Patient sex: F
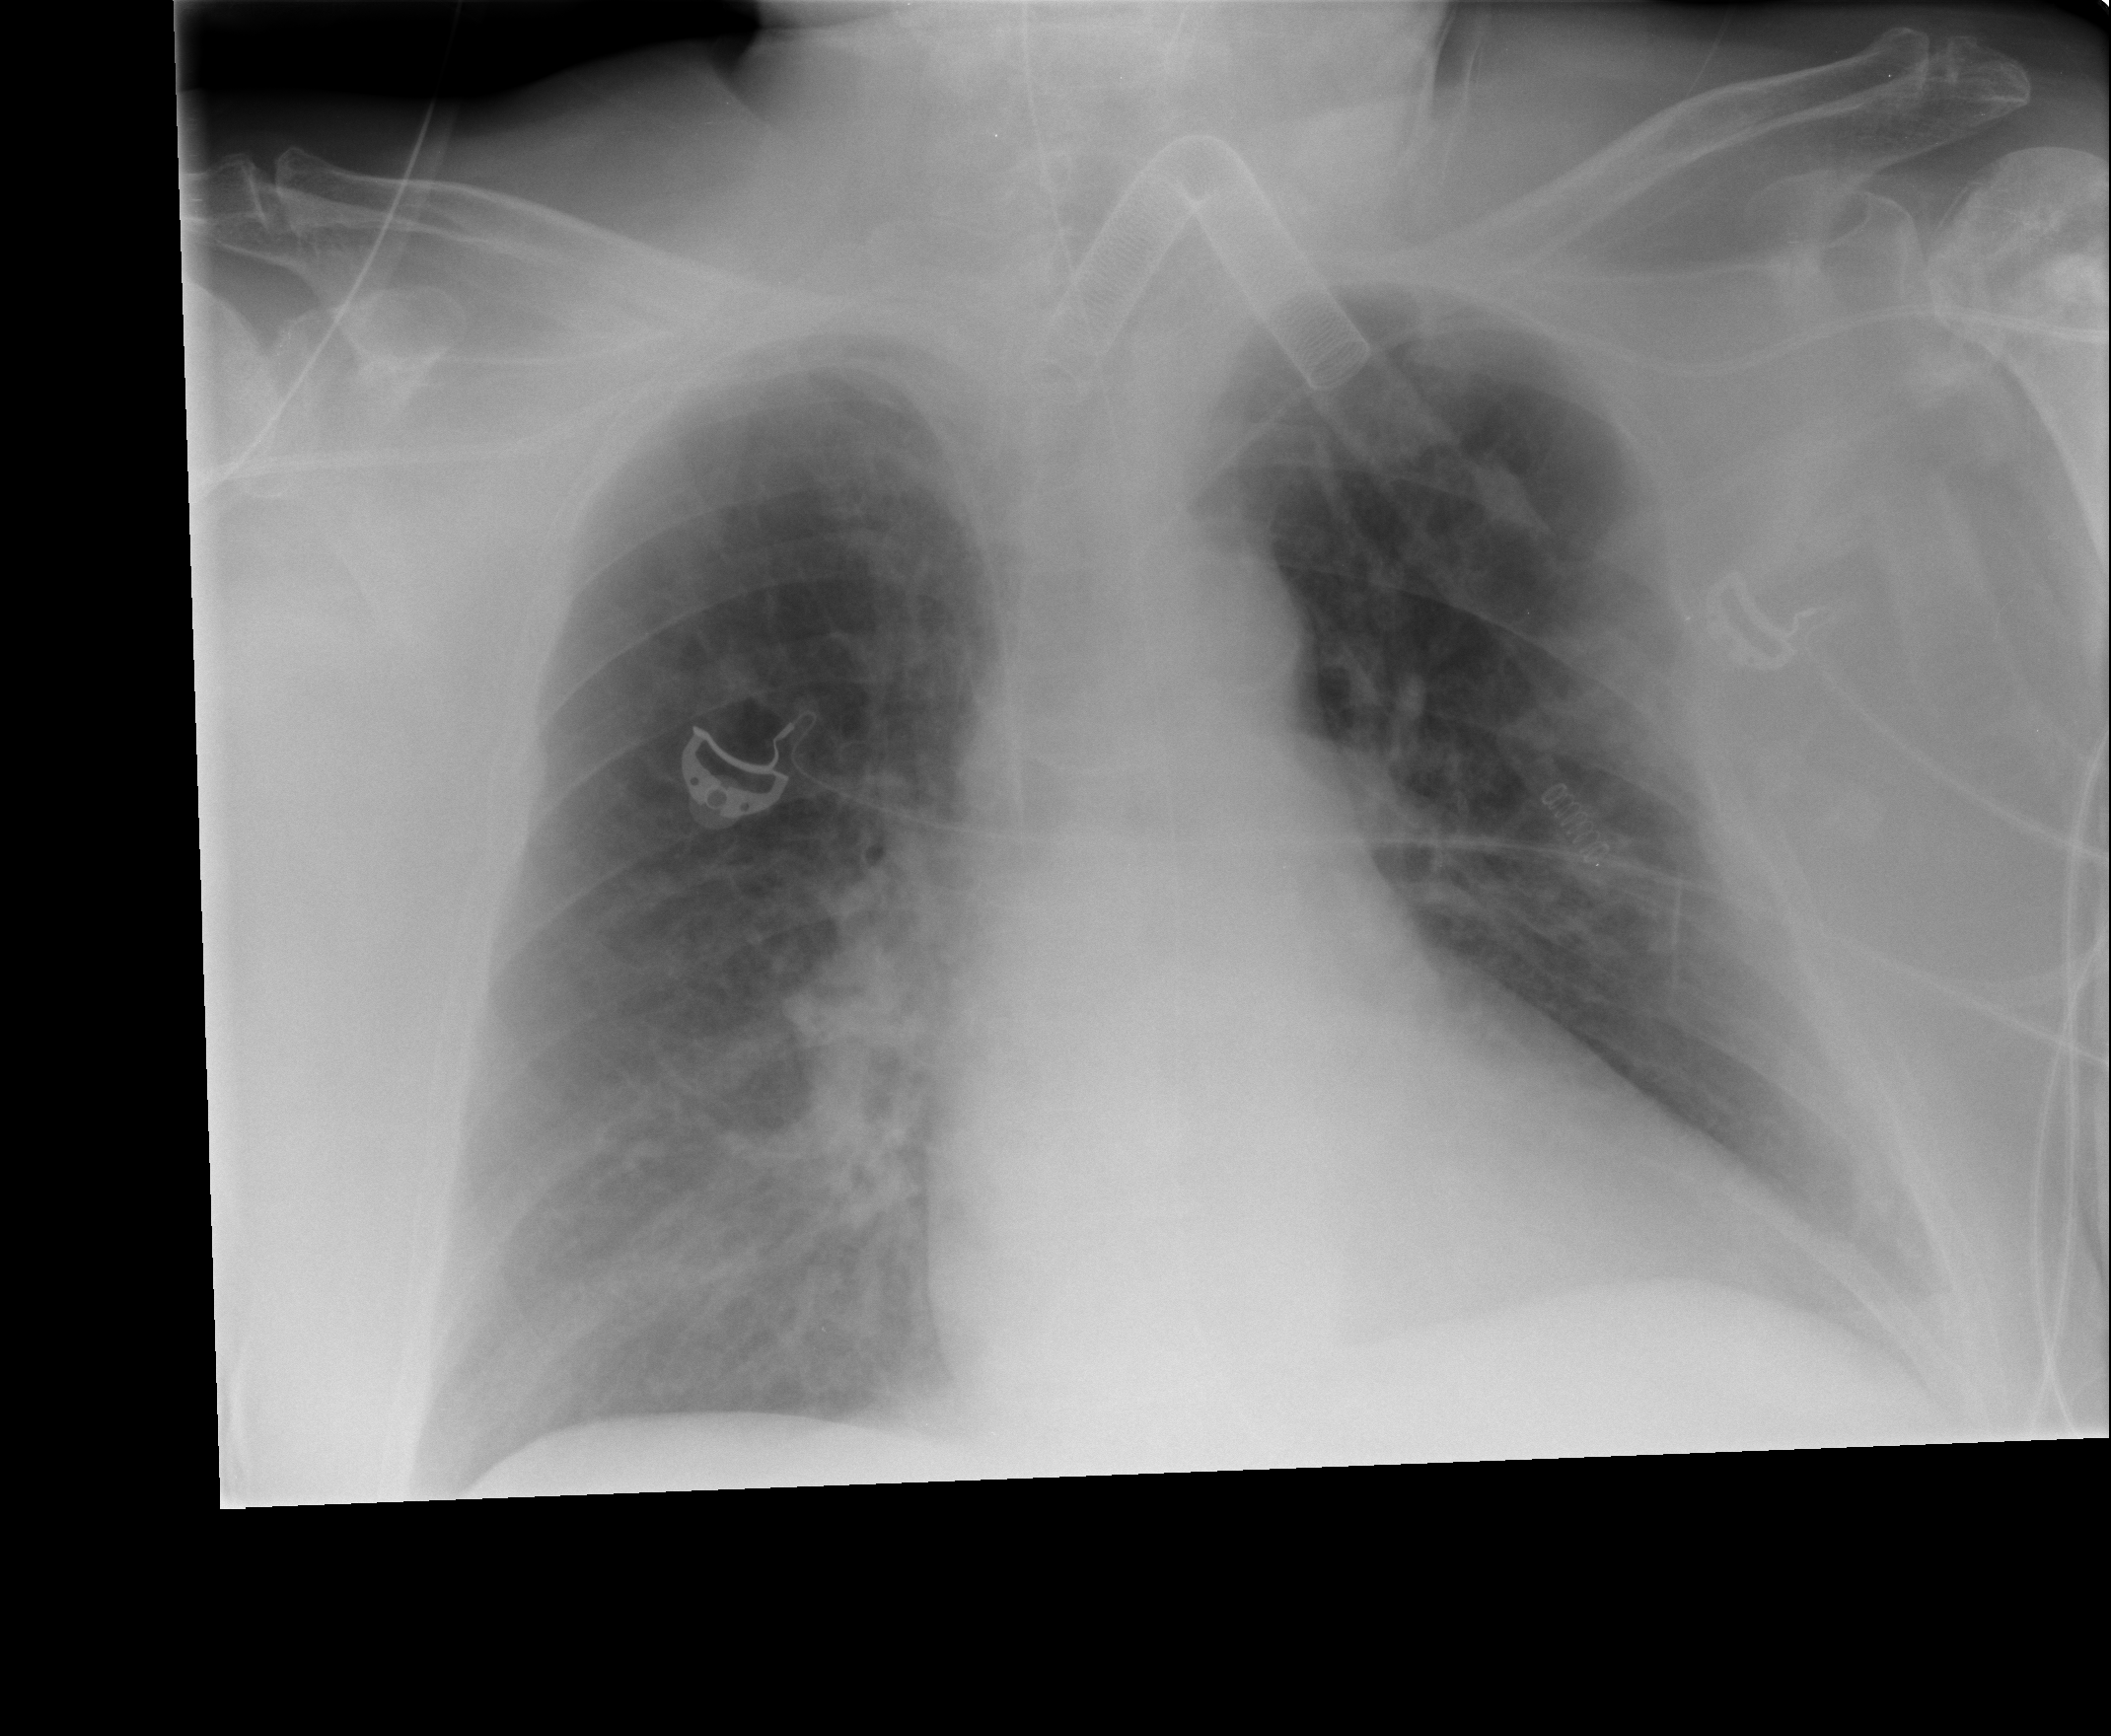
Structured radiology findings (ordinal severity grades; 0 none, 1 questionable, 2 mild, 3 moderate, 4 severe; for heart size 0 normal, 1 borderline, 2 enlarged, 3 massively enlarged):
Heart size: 2
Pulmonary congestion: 0
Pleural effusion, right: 0
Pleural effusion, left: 2
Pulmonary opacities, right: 0
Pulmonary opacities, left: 0
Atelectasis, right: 0
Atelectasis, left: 2